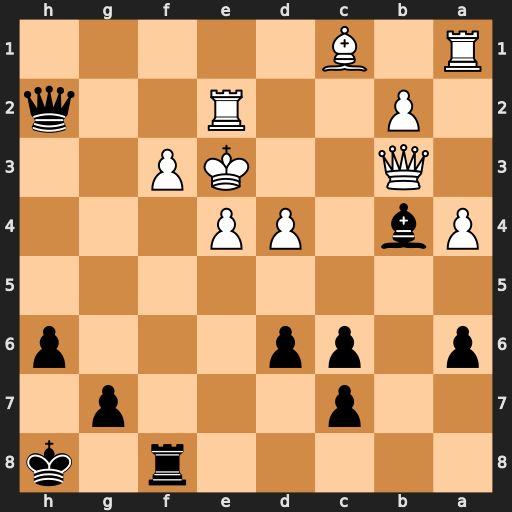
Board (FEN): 5r1k/2p3p1/p1pp3p/8/Pb1PP3/1Q2KP2/1P2R2q/R1B5
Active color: b
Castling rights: -
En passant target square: -
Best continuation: Rxf3+ Kxf3 Qh3+ Kf2 Qxb3